Question: Ever since I played around (meaning enabled it in production) with asset.precompiling, I have started seeing funky functionality locally.
Specifically, I started seeing this pop-up when the page is just loaded.
'''
Navigation Broken: The menu link "Home" points to a nonexistent ID "#home".
To solve this, add the ID "home" to a tag, for example: <article id="home">
'''

Once I click through the pop-up, the links work fine.
This is a single page site, so when I click on a menu item it scrolls down properly.
This is how the 'nav' looks:
'''
<nav class="menu two-thirds column omega">
<ul>
<li><a href="#home" class="active">Home</a><br /></li>
<li><a href="#features" class="active">What is it?</a><br /></li>
<li><a href="#pricing" class="active">How much?</a><br /></li>
<li><a href="/login" class="active">Login</a><br /></li>
</ul>
</nav>
'''
The actual element looks like this:
'''
<article id="features" class="dark">
'''
Thoughts?
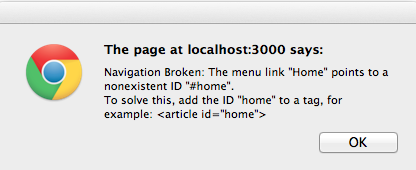
Answer: The fix I found is just changing the paths to the anchor tags from '#home' to '\#home'.
Not sure what causes this issue, but that fixed it for me.